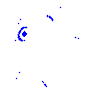
Particle: kaon